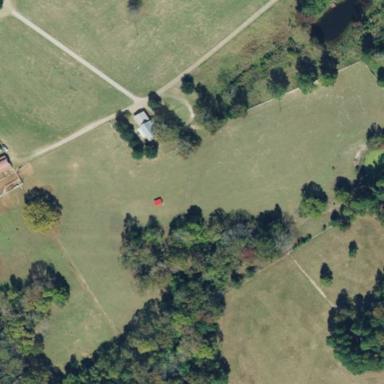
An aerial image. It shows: Pasture area used as meadow.